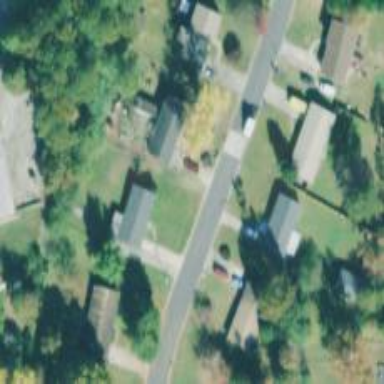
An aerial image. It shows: Residential road with sidewalk on the left side.